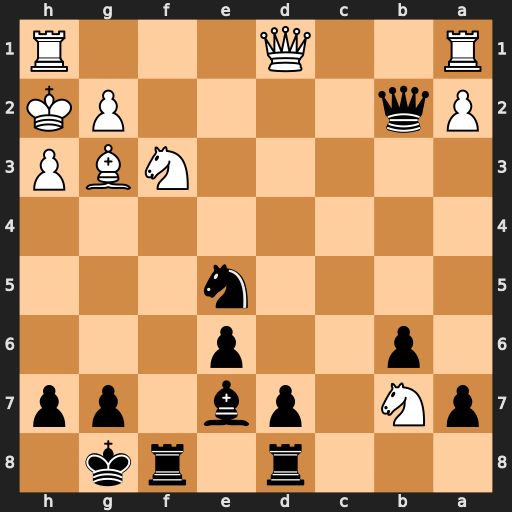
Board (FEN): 3r1rk1/pN1pb1pp/1p2p3/4n3/8/5NBP/Pq4PK/R2Q3R
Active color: b
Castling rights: -
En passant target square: -
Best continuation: Nxf3+ Qxf3 Rxf3